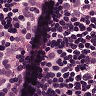
Metastatic tissue present: yes